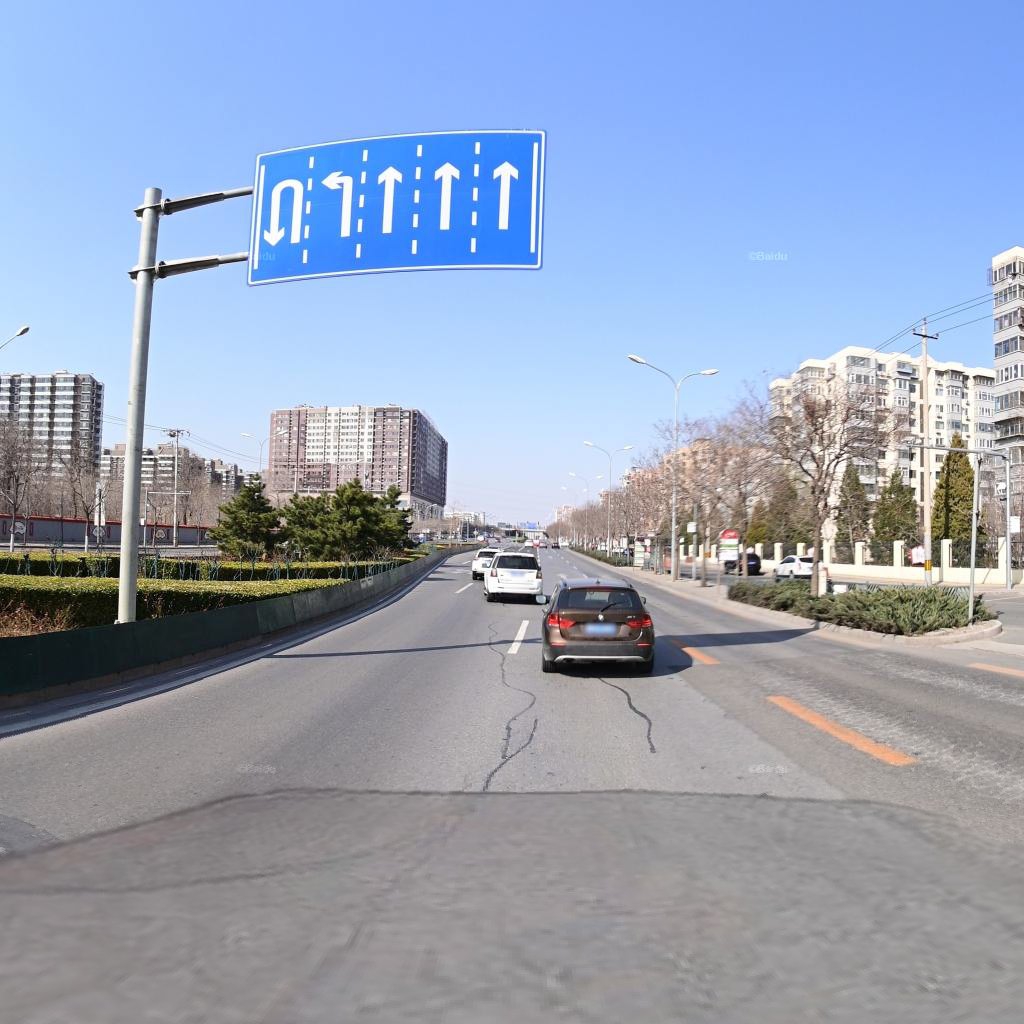
Region: Haidian
Road damage annotations: longitudinal patch, longitudinal patch, longitudinal patch